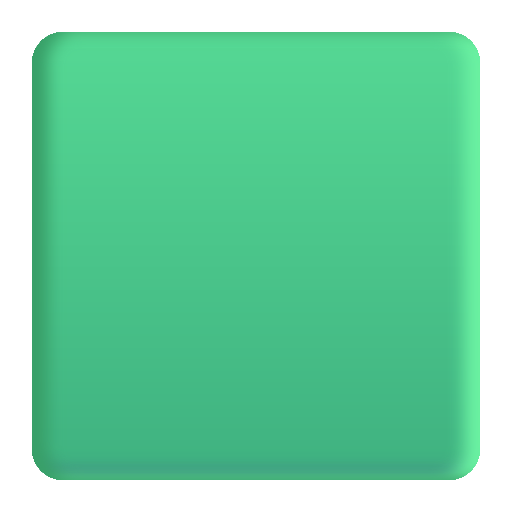
green square color